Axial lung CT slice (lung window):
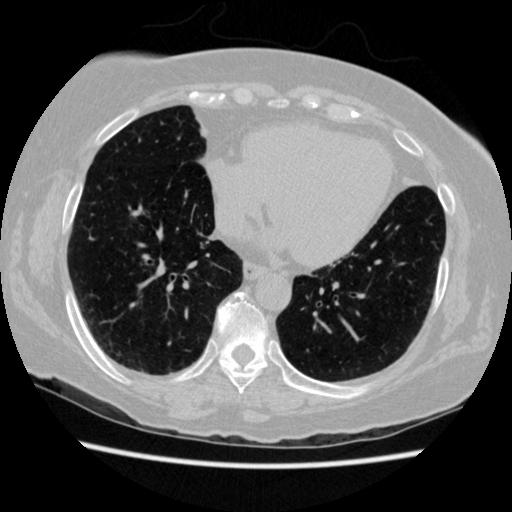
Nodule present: no